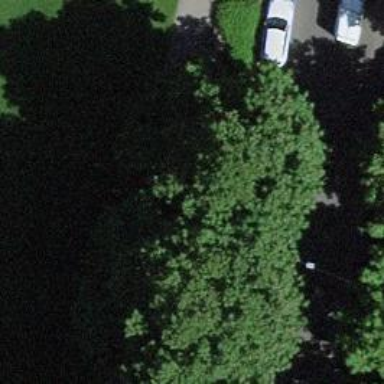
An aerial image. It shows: Avenue lined with broadleaved trees.